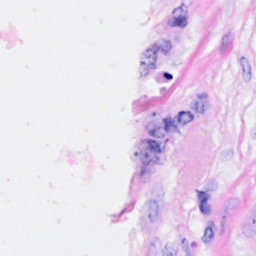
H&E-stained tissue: Breast